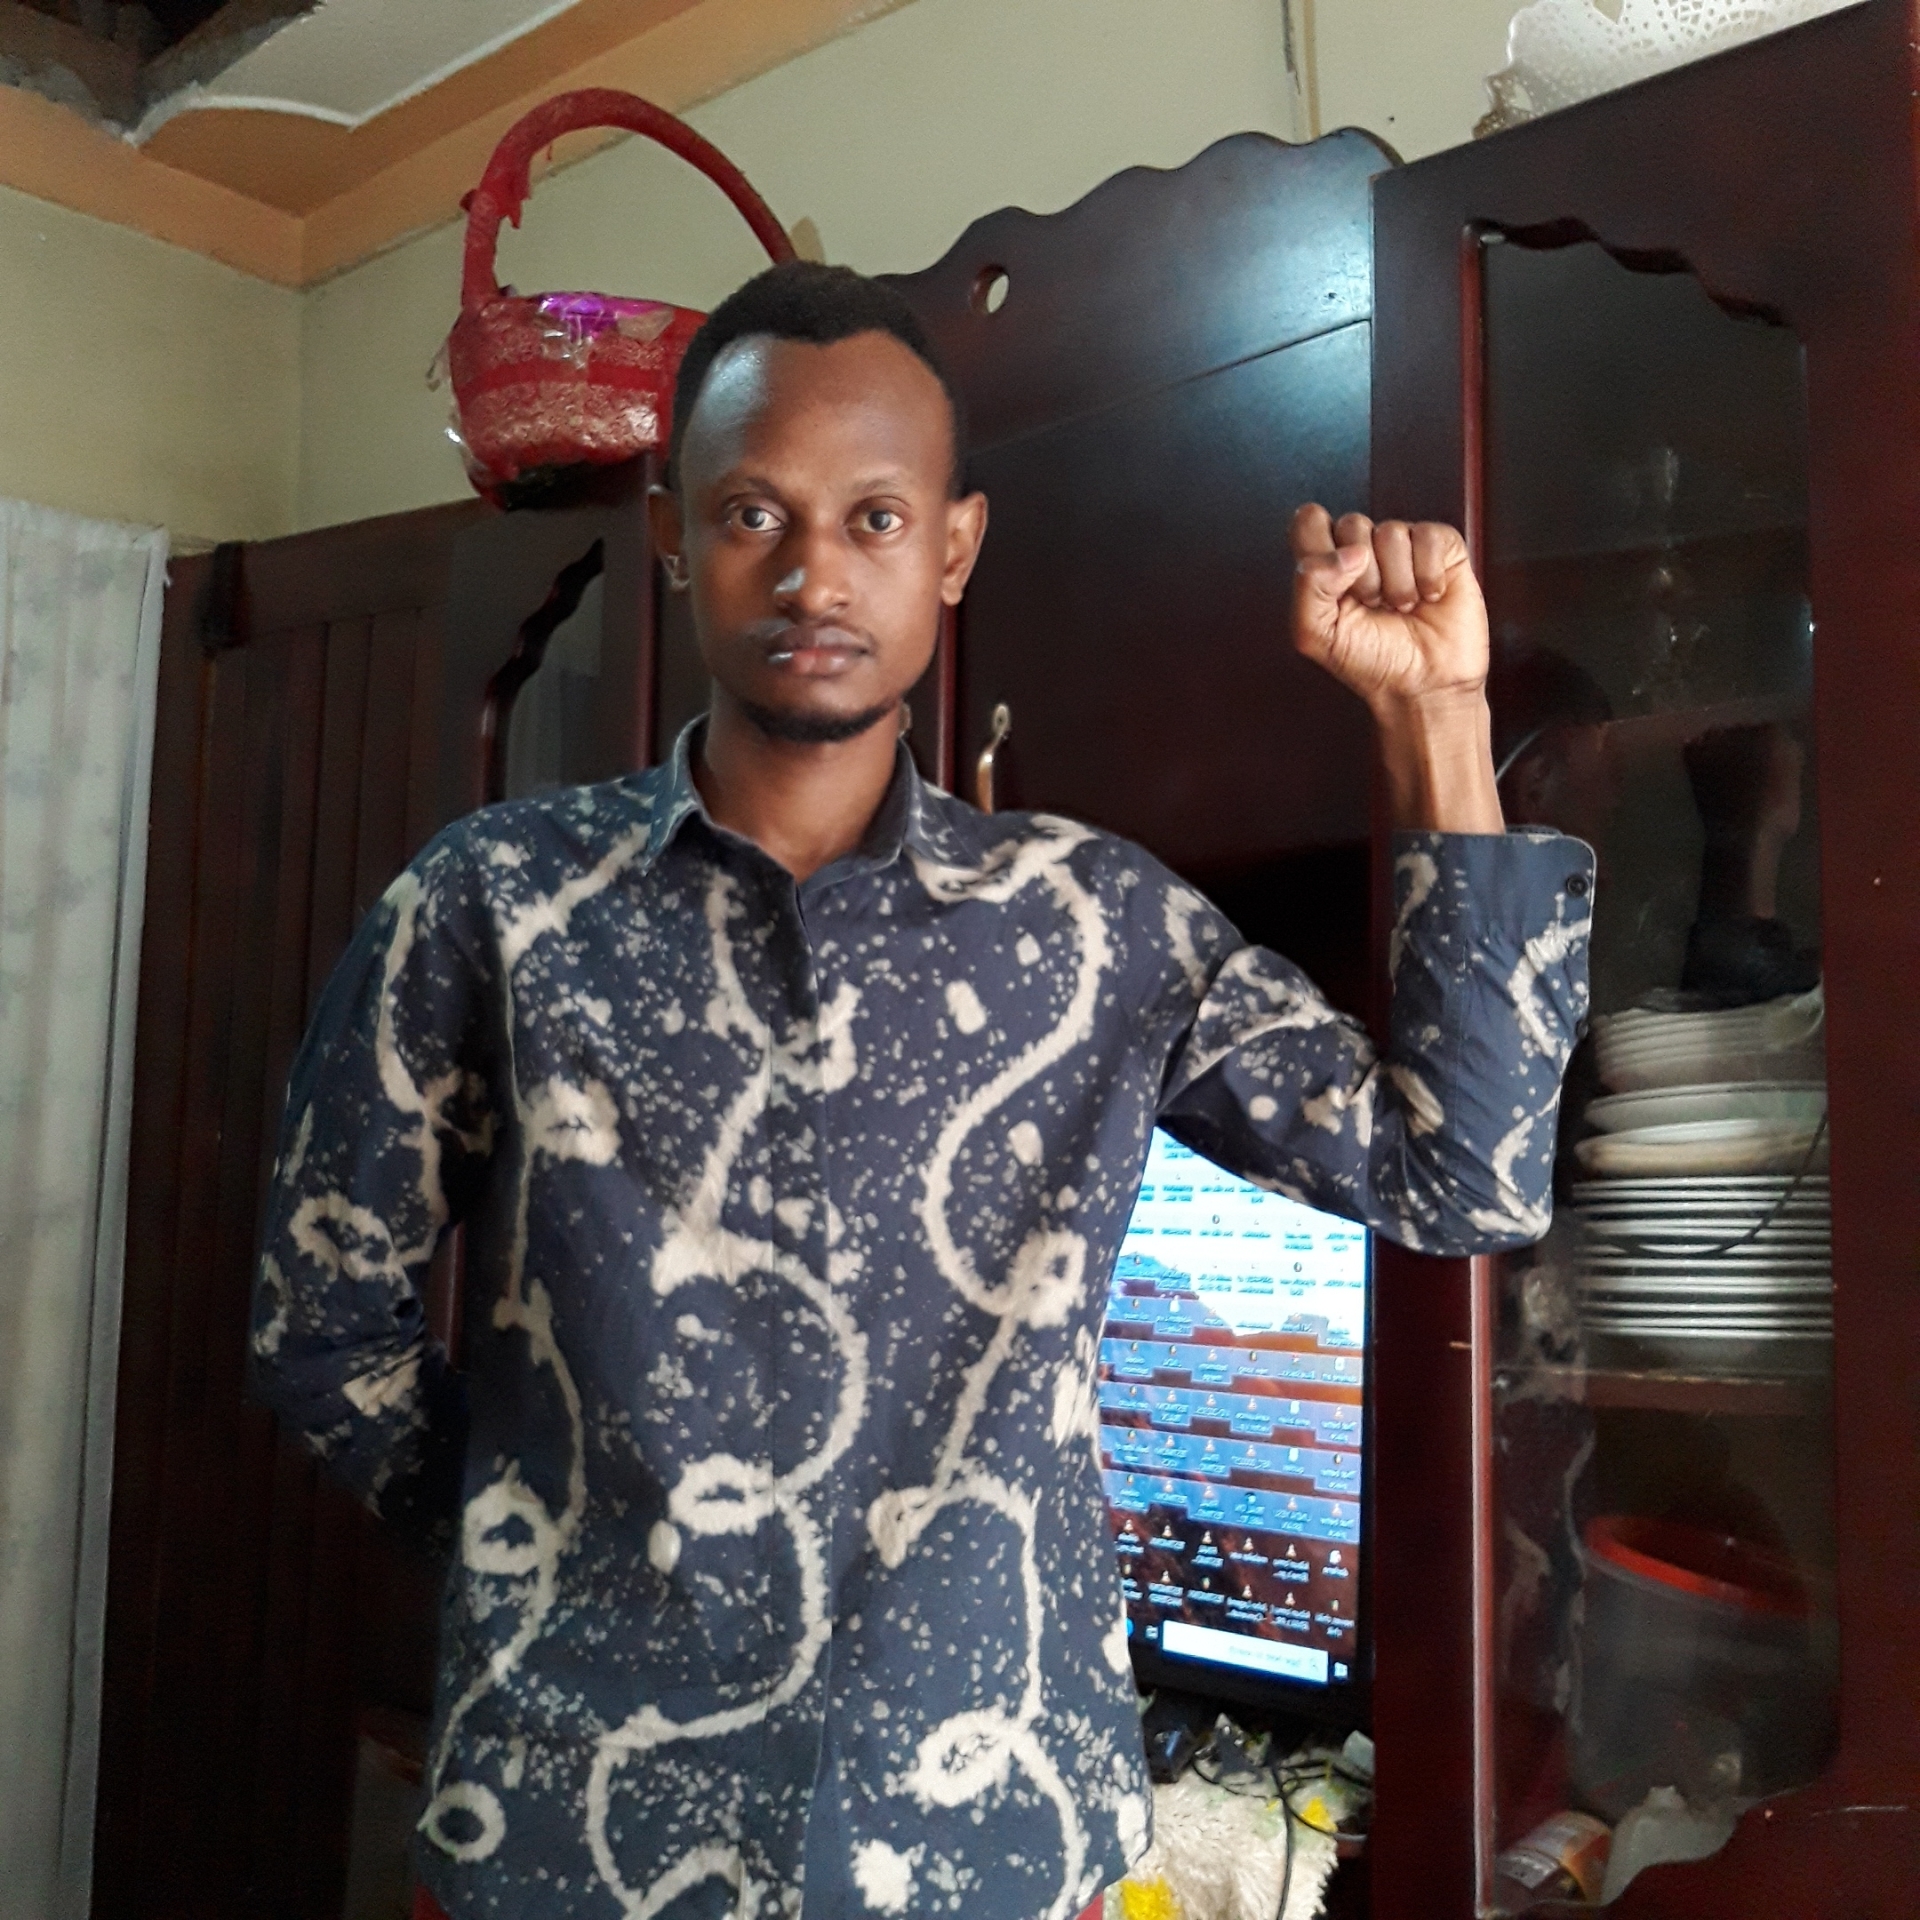
Label: noise